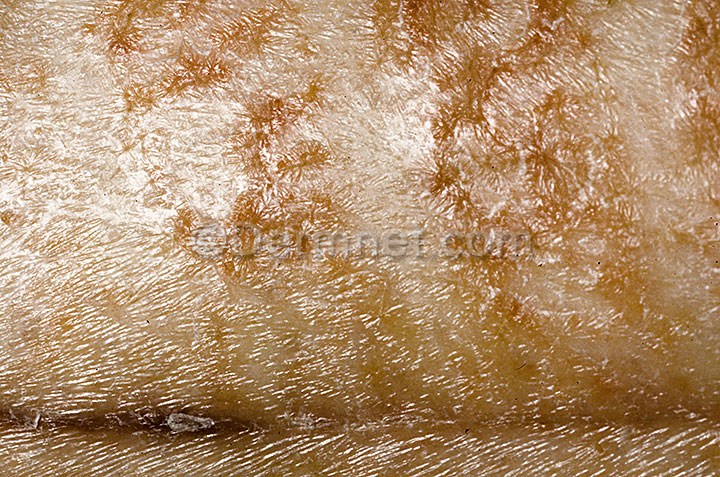
Disease: Eczema Photos